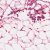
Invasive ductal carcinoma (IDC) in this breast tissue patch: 0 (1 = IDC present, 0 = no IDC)